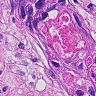
Metastatic tissue present: yes